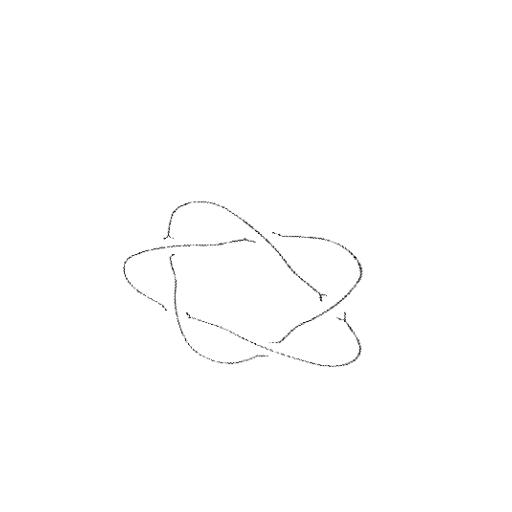
Crossing number: 5